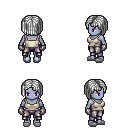
a pixel art fantasy rpg character, female body template, dark elf, purple skin, white pirate shirt, metal pants, white pageboy hairstyle, metal gloves, white slippers, four views (front, back, left, right), 2x2 character sprite sheet, small pixel art, hard edges, no anti-aliasing